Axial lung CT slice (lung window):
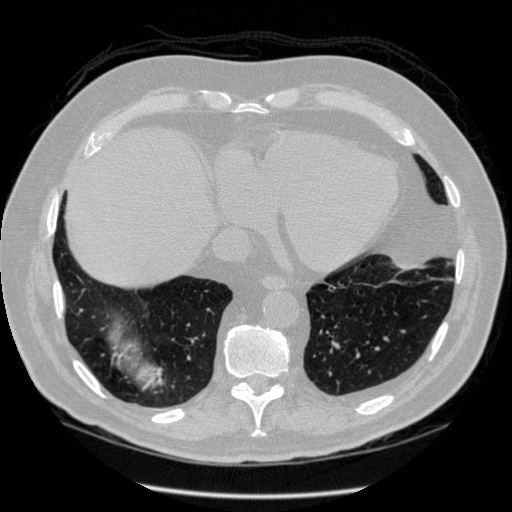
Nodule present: no